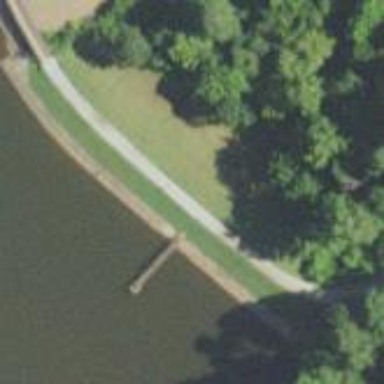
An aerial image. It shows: Dam across waterway.